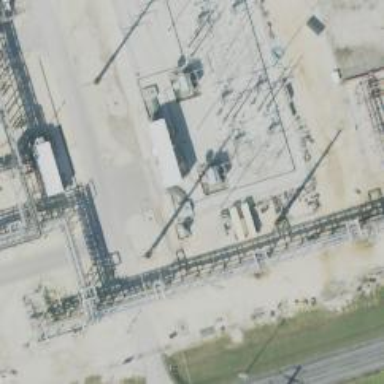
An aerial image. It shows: Switch used for power control.